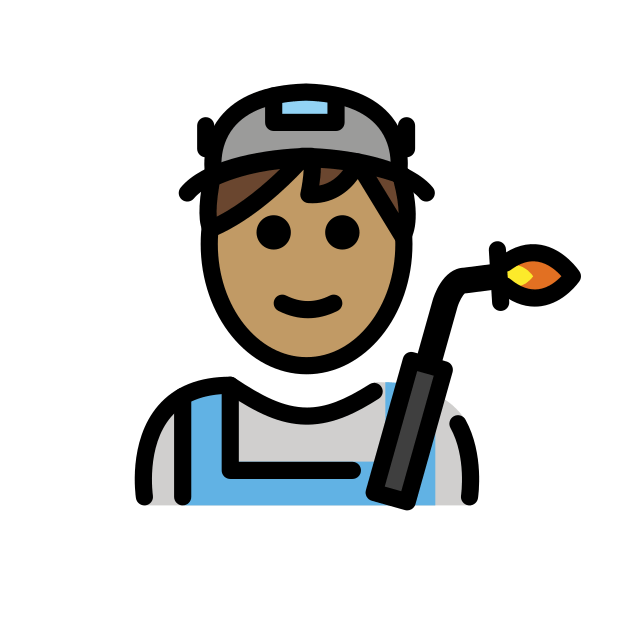
man factory worker: medium skin tone